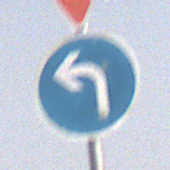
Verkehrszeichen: VorgeschriebeneFahrtrichtungLinks
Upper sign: VorfahrtGewaehren
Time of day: MorningAfternoon
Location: Outdoor (Nature)
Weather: PartlyCloudy
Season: NotSpecified
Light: Natural